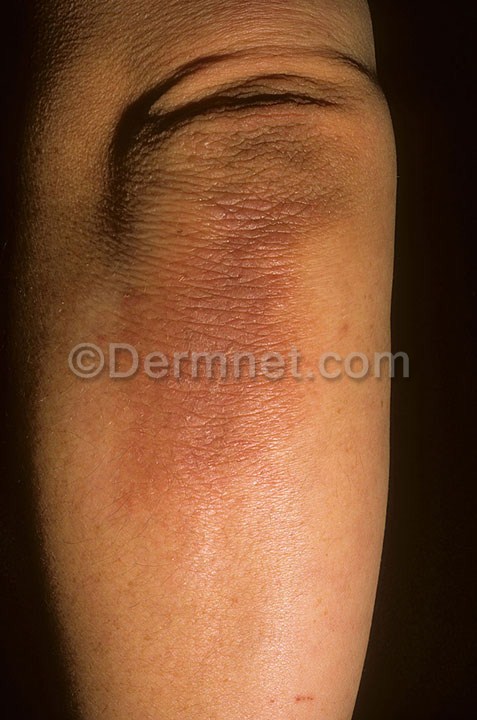
Disease: Eczema Photos